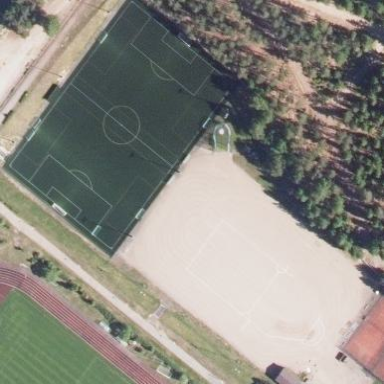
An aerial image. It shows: Sandy pitch used for athletics and soccer sports activities.